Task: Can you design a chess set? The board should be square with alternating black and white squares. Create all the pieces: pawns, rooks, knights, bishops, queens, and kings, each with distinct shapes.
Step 448:
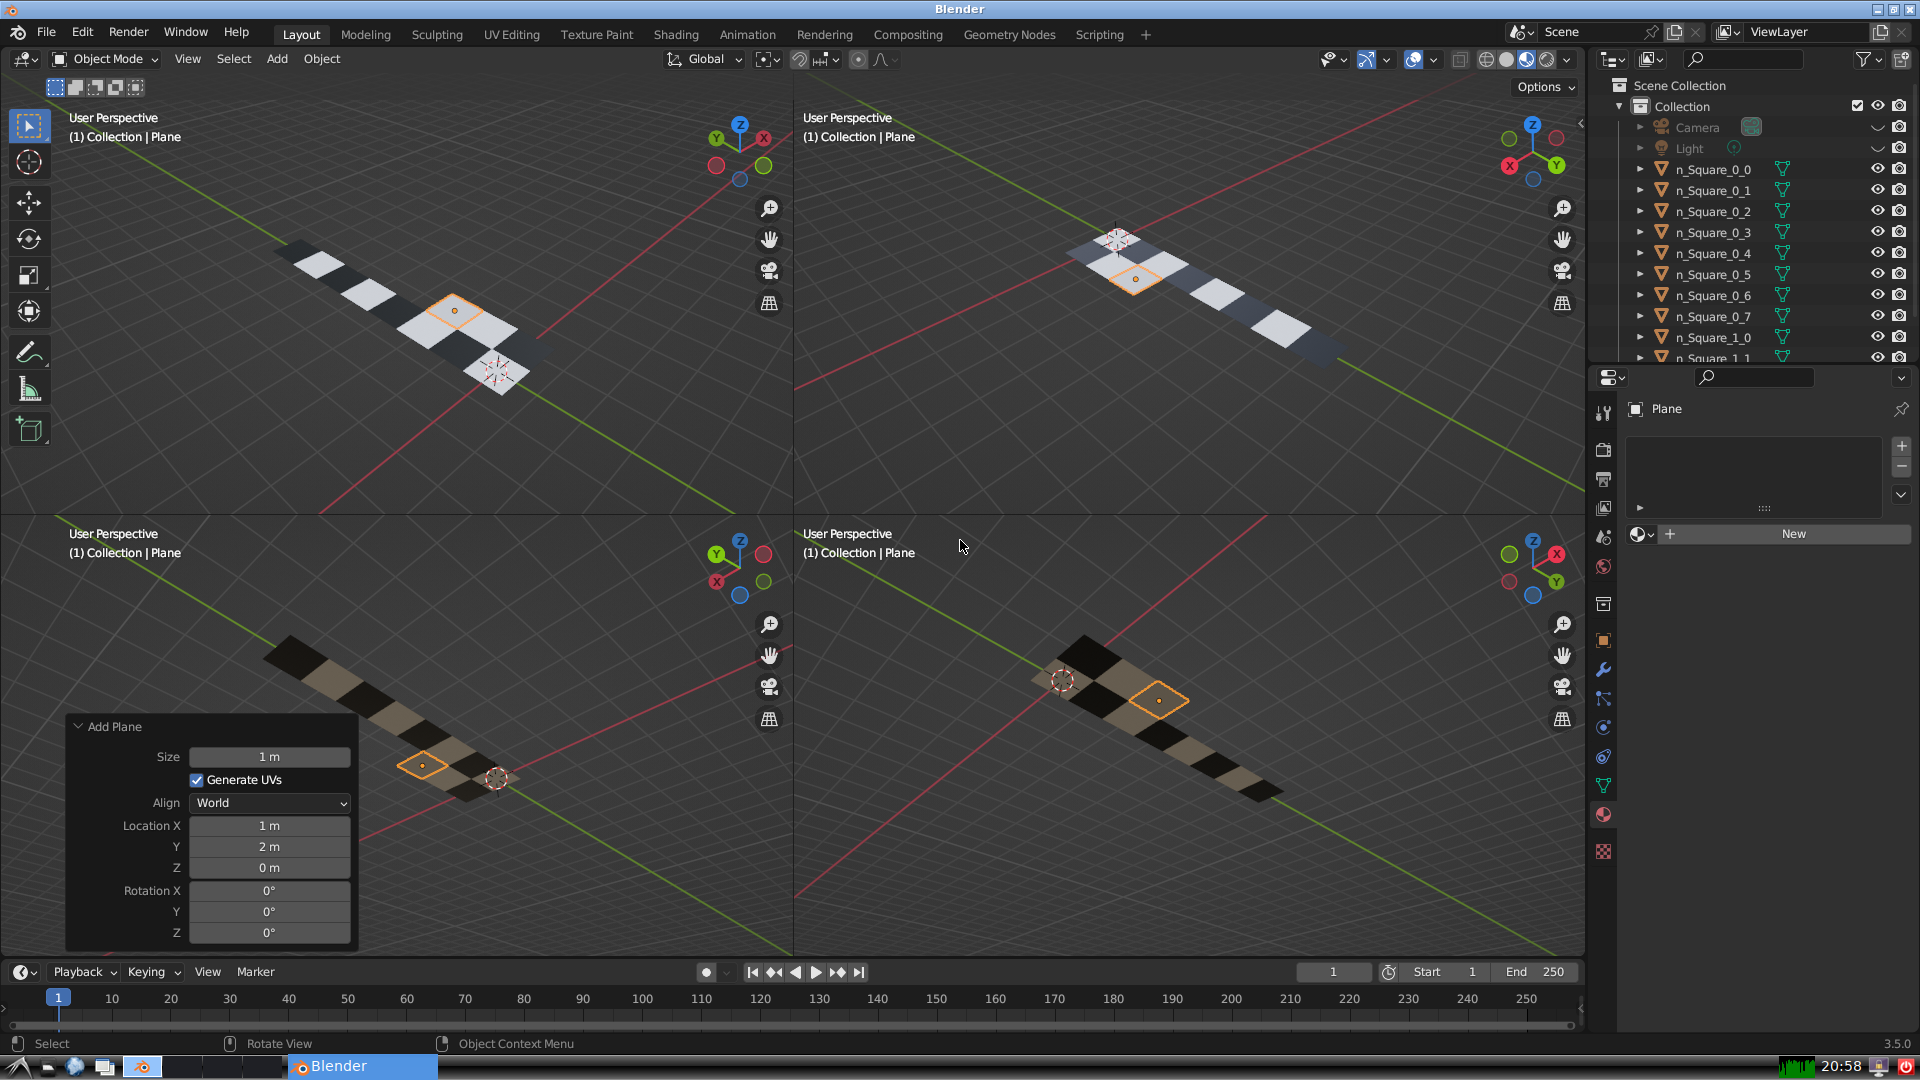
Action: {"mouse_move": [1608, 631]}